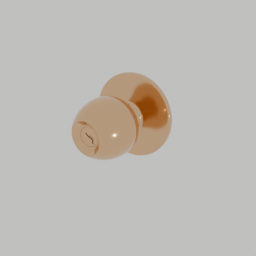
Label: mechanical